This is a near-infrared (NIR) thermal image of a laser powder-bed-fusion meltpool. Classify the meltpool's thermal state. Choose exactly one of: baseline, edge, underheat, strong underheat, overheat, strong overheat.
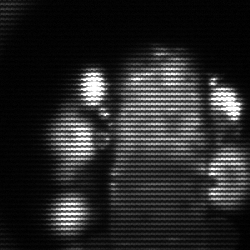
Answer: strong underheat